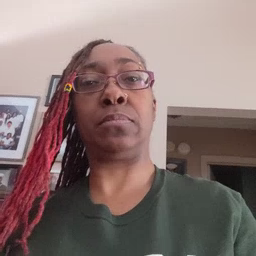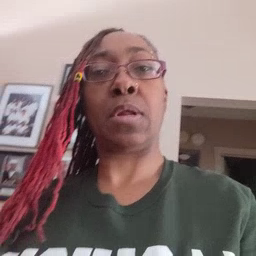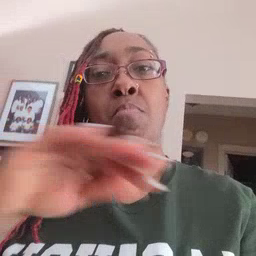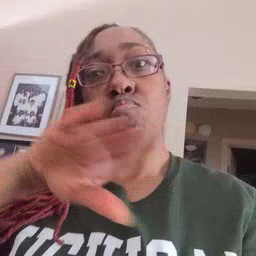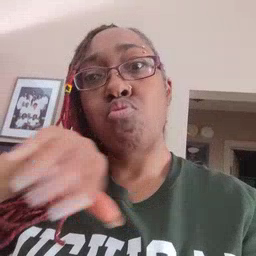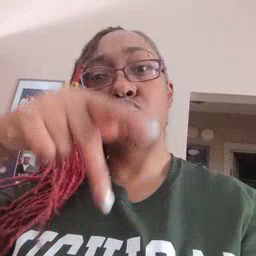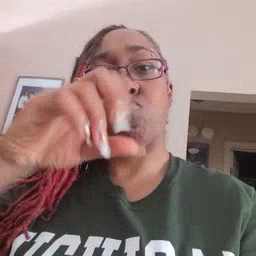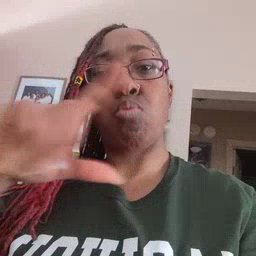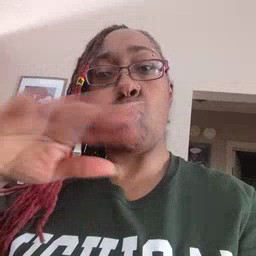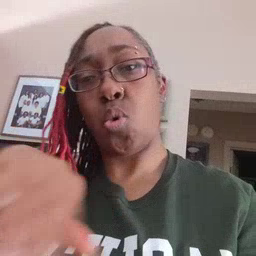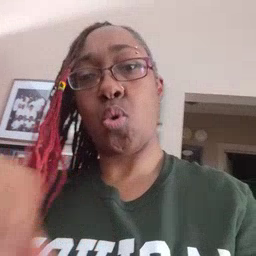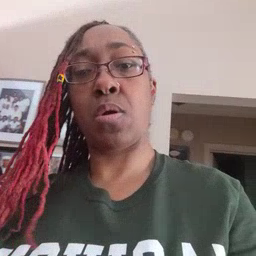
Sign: pool